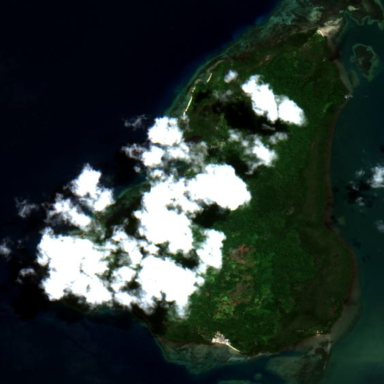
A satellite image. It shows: Island with natural coastline.